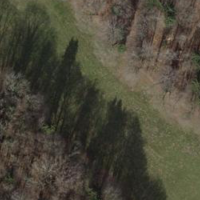
EUNIS habitat code: 44
Species observed at this site:
Buteo buteo
Capreolus capreolus